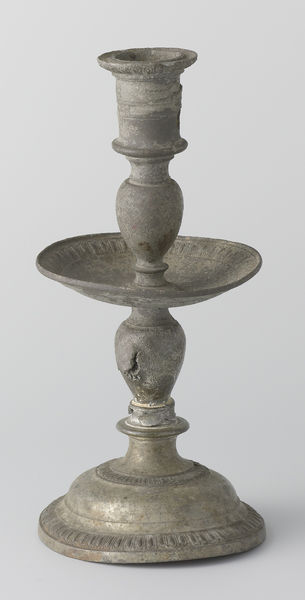
Titel: Kandelaar, vijfdelig
Standort: Amsterdam
Institution: Rijksmuseum
Schlagwörter: candelabra, gray, grey, old, pattern, picture, vase, silver, greek, metal, design, dash, bent, ceramic, candle, cup, rust, simple, dish, pottery, bronze, photograph, candlestick, copper, curve, clay, object, hookah, tin, damage, rusted, holder, decorative art, dent, metalcandle, bursted, drip pan, caracked